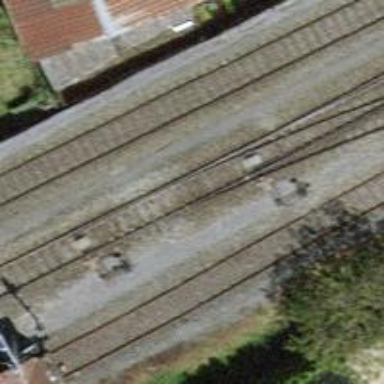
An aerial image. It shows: Single railway track with electrified contact line.